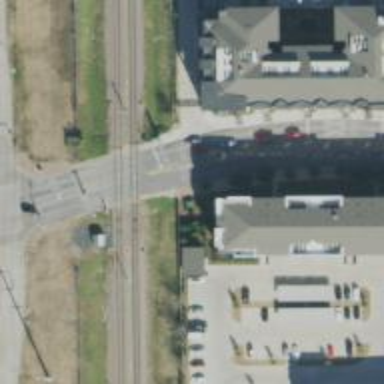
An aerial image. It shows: Railway crossing.